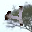
Label: 4